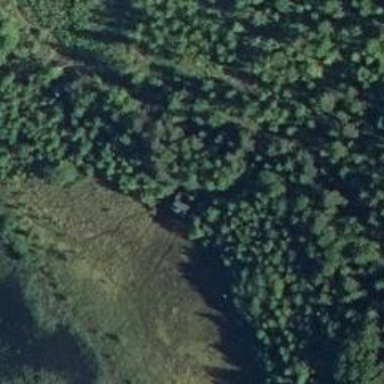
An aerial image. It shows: Bird hide located in leisure land.